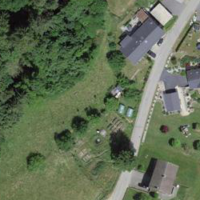
EUNIS habitat code: 52
Species observed at this site:
Galeopsis tetrahit